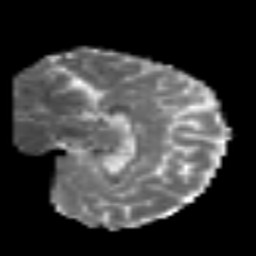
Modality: MD
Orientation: sagittal
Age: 44
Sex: female
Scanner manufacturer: siemens
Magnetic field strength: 3 T
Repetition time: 6.1 s
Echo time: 0.101 s